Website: slack
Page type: billing-address
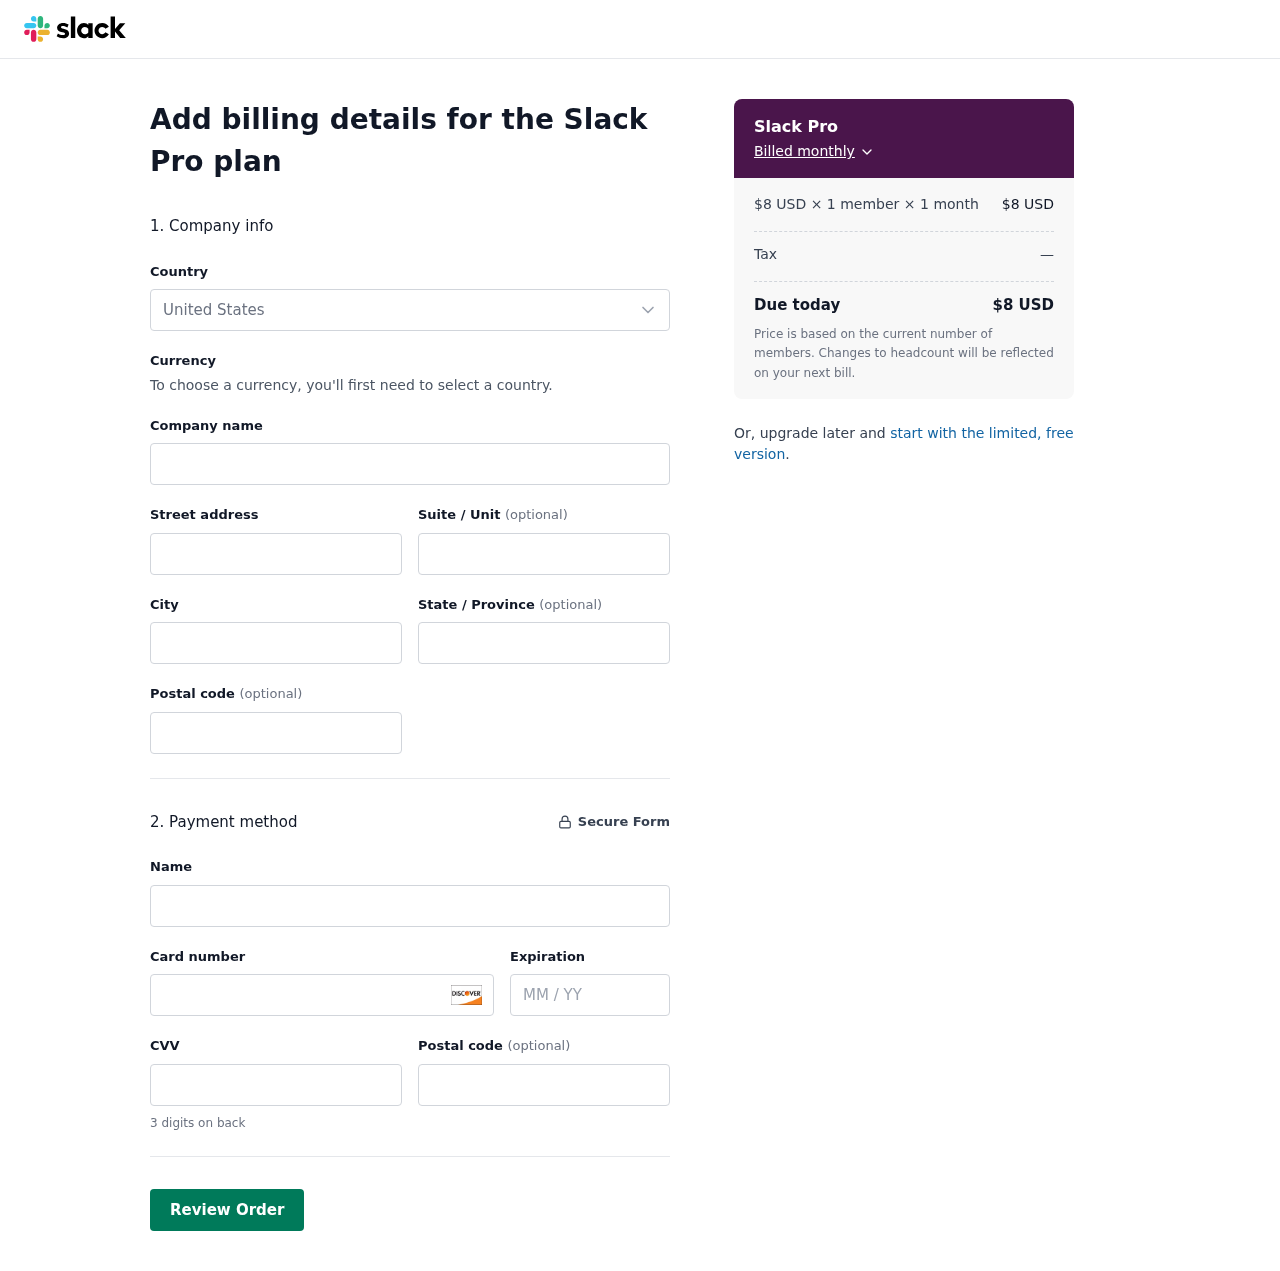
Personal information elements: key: PII_CARD_CVV
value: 332
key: PII_CARD_EXPIRY
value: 09/27
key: PII_CARD_NUMBER
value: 6509 0077 4012 9711
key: PII_CITY
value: Williamsshire
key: PII_COUNTRY
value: United States
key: PII_FULLNAME
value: Andrew Perry
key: PII_POSTCODE
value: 30805
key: PII_STATE
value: Louisiana
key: PII_STREET
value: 4464 Janice Burg
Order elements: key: ORDER_PLAN_PRICE
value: $8 USD
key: ORDER_NUM_MEMBERS
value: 1 member
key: ORDER_NUM_MONTHS
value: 1 month
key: ORDER_SUBTOTAL
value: $8 USD
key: ORDER_TAX
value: —
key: ORDER_TOTAL
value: $8 USD